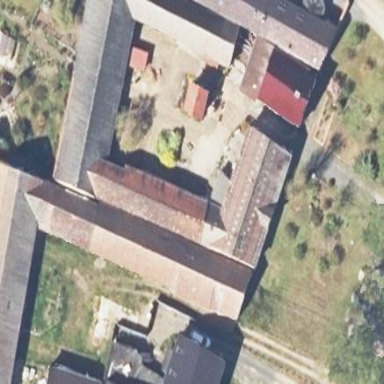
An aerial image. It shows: Cowshed building.